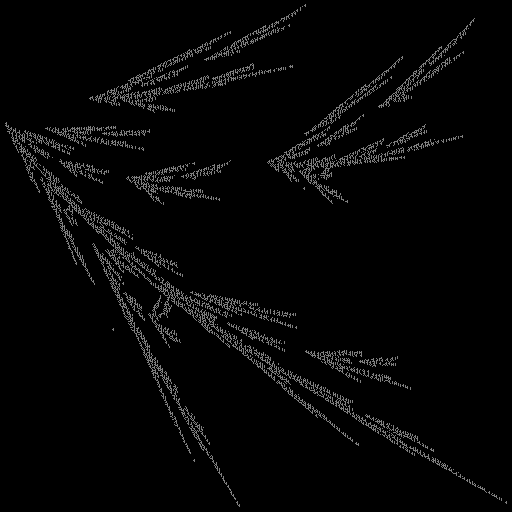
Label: filmyfern